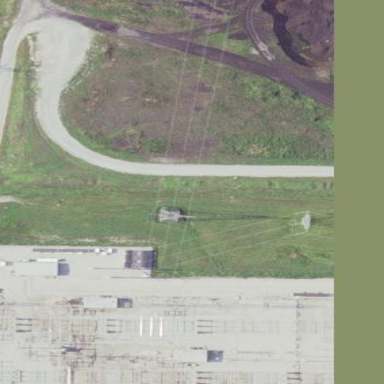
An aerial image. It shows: Transmission substation.